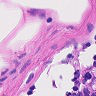
Metastatic tissue present: no